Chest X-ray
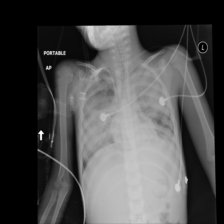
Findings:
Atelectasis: negative
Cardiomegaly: negative
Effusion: negative
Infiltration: negative
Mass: negative
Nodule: negative
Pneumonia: negative
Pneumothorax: negative
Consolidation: positive
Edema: negative
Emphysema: negative
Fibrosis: negative
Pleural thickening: negative
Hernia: negative